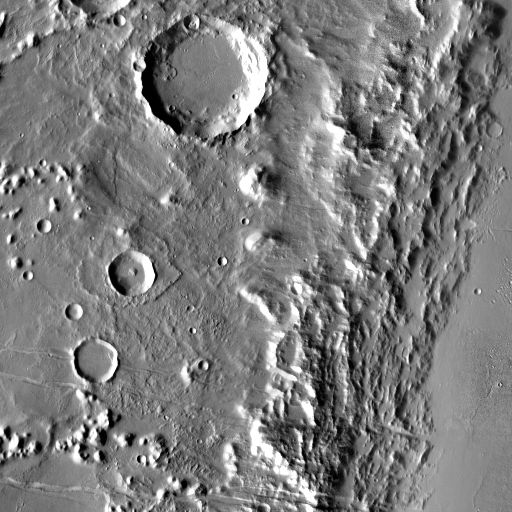
Crater classes present: Background, Other, Layered, Secondary